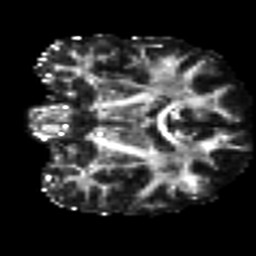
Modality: FA
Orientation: coronal
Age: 29
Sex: female
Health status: ill
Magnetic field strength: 3 T
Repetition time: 9 s
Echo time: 0.093 s